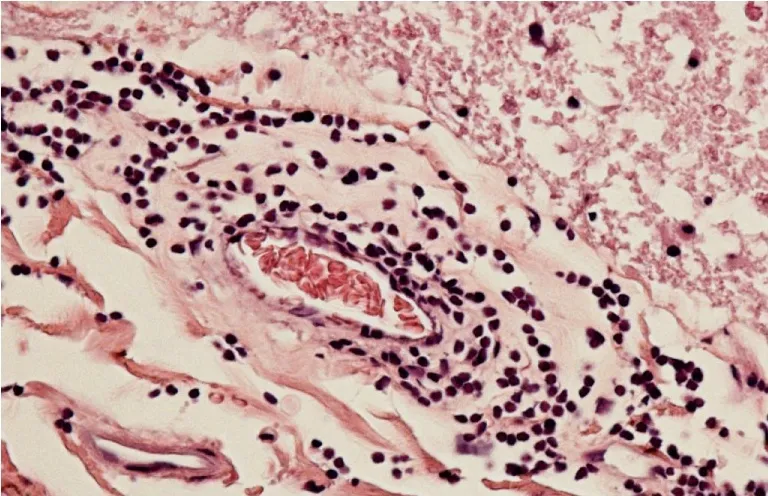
Meningeal vessel showing intense transmural lymphocytic infiltrate with patent lumen.
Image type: pathology (h&e)